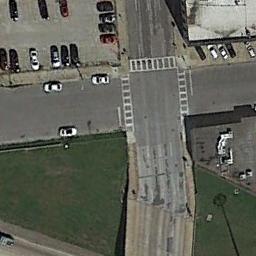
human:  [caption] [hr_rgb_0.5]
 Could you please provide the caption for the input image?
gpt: There aren't many cars at the intersection .

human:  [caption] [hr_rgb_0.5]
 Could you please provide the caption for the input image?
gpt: There are many cars in the parking lot next to the intersection .

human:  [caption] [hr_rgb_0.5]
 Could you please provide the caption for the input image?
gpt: An intersection with sparse traffic is between a parking lot and some green areas .

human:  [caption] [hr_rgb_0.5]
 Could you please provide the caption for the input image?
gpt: There are several moving vehicles on the road at the intersection, There are many buildings and some trees around the intersection, And many cars are parked in the open space beside the intersection .

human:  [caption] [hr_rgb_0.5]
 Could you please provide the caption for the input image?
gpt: There are two green lawns and a parking lot with some cars beside the intersection .